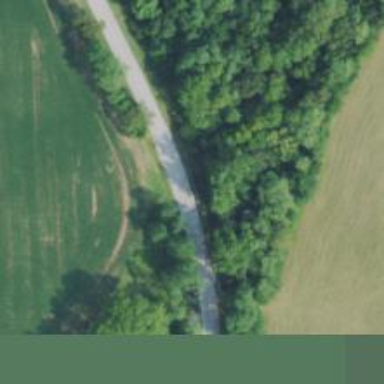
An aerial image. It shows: Tertiary road.